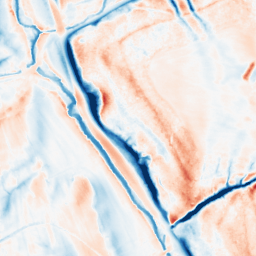
Category: classical
Decomposition family: gaussian_anisotropic
Decomposition parameters: sigma_x: 10
sigma_y: 2
Upsampling method: linear_exact
Upsampling parameters: scale: 2
Upsampling scale: 2